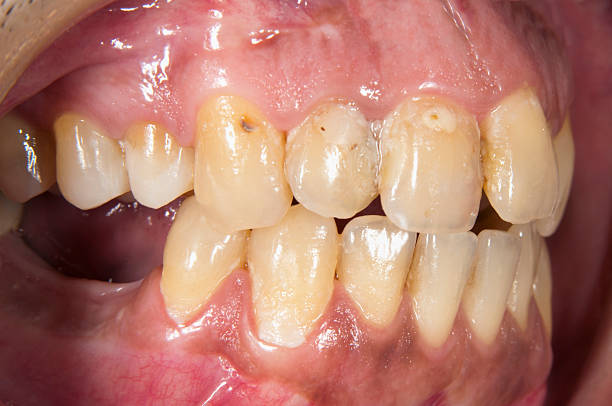
Condition: Calculus